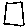
Label: square